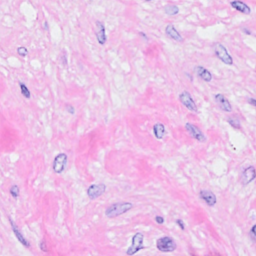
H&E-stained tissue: Breast